Field crop: maize
Growth stage: 2
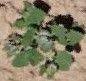
Species: chenopodium